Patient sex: M
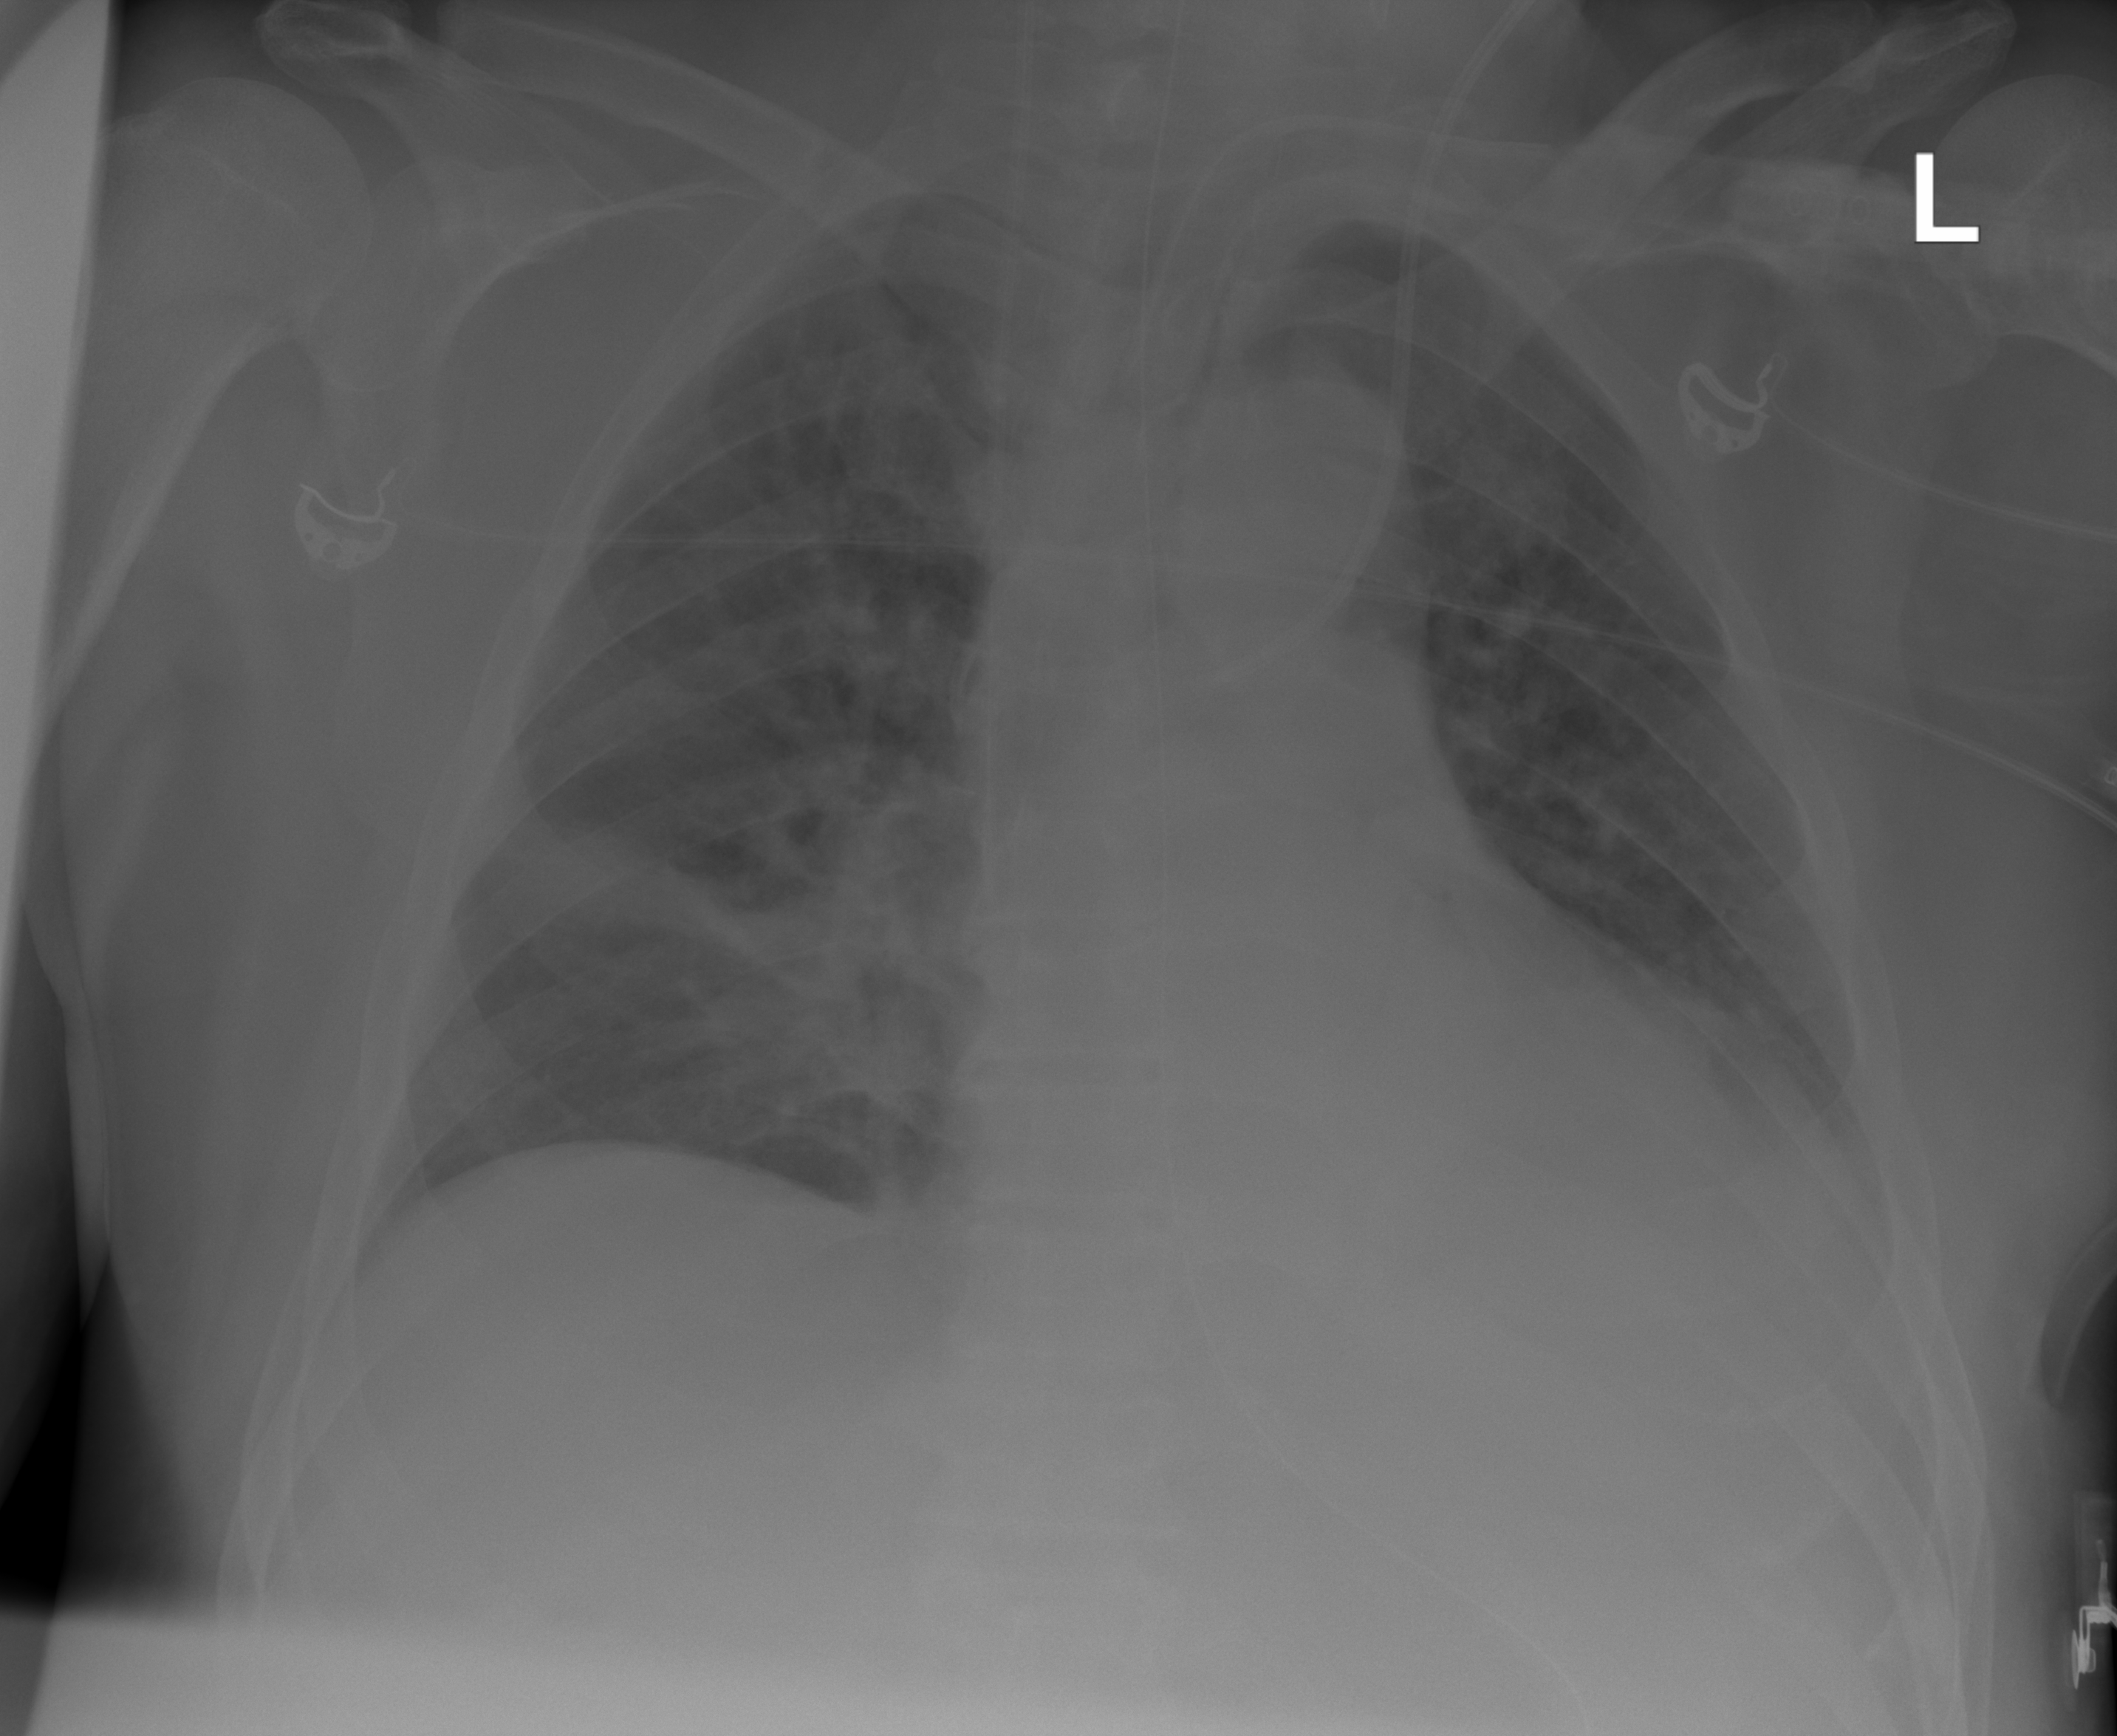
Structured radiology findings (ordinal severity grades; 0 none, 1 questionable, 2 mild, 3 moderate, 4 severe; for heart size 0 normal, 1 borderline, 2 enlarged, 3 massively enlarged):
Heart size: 2
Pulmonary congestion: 3
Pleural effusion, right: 0
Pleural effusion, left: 2
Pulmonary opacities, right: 3
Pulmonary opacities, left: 0
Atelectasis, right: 2
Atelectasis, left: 2